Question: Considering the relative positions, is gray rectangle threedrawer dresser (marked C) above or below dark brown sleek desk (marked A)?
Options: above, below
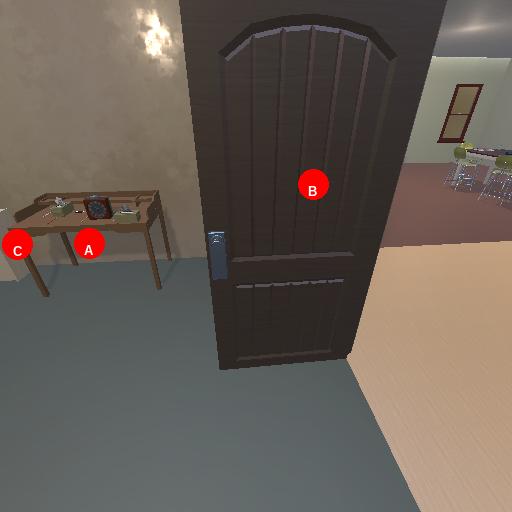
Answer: above